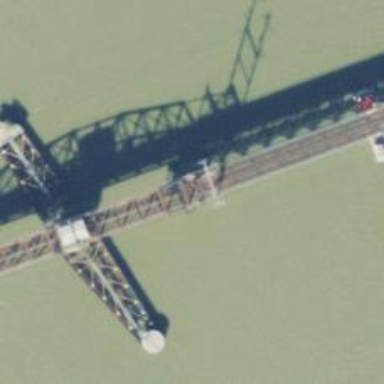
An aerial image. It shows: Swing bridge for railways with electrified contact lines.